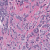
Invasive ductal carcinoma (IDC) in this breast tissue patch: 1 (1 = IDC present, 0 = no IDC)